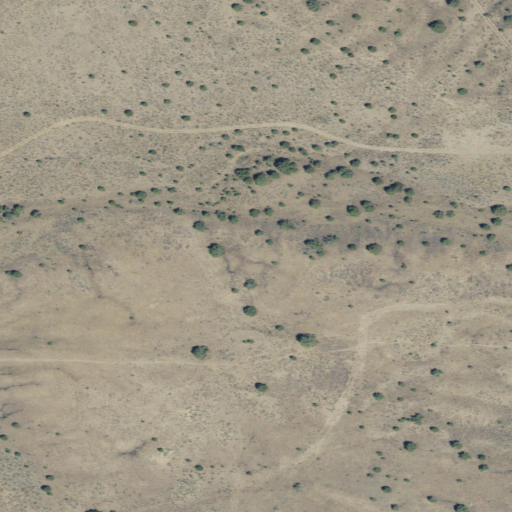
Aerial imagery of valley in Oregon named Gumboot Canyon containing shrub and grassland